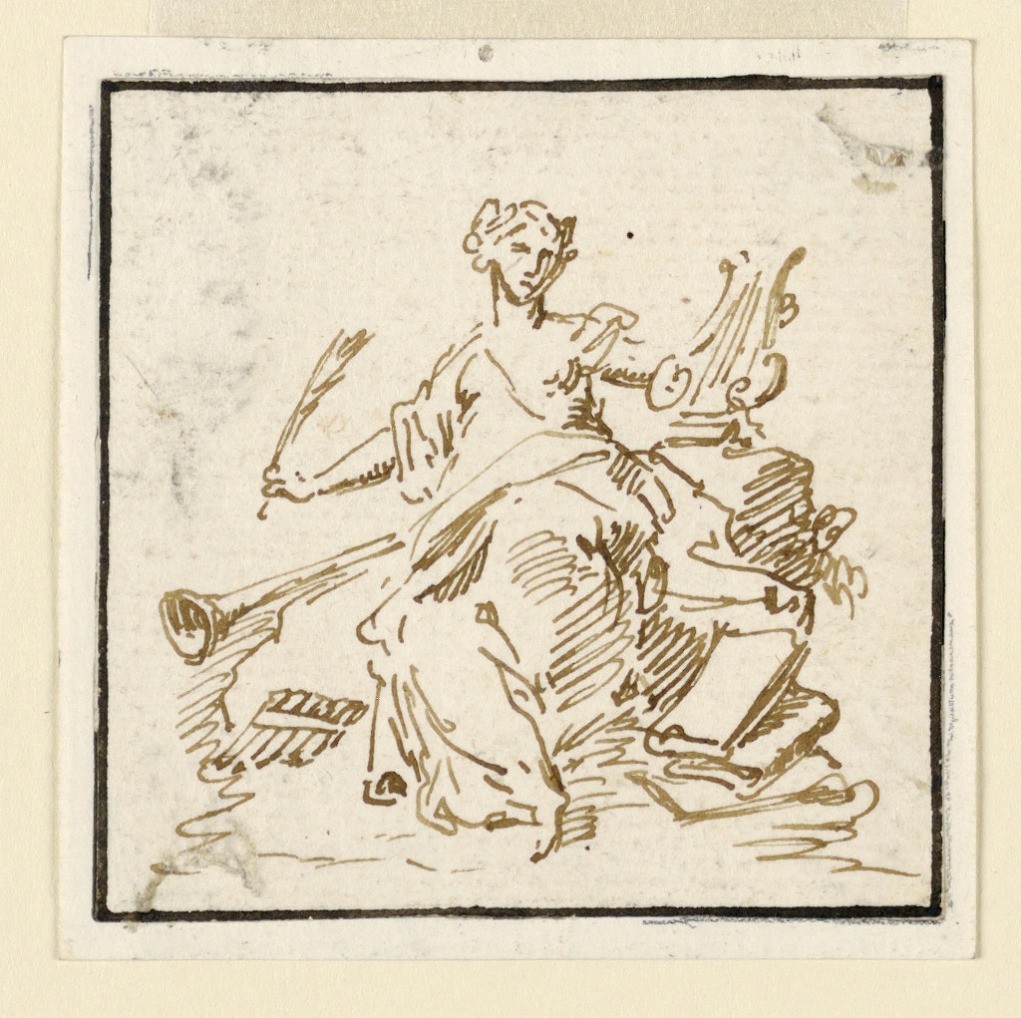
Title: Poetry, from a Series of Seated Muses
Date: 1750–1780
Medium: Pen and bistre on paper, mounted
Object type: Drawing
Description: She carries the writing pen in her right hand, and supports with the left hand, the lyre, which stands beside her. Lying beside her are, at left, a flute and a clarinet, at right, books. Franked by ink lines.